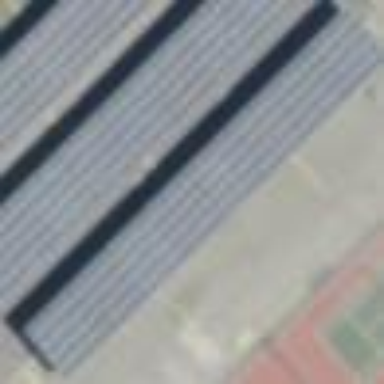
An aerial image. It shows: Solar power generator using photovoltaic panels.